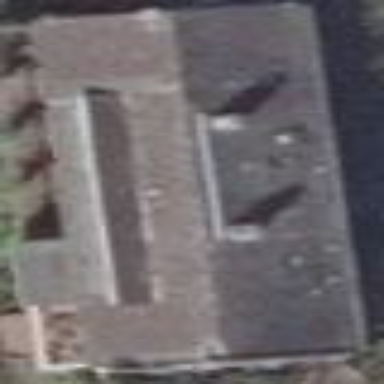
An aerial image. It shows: Historic residential building with gabled roof made of black roof tiles.